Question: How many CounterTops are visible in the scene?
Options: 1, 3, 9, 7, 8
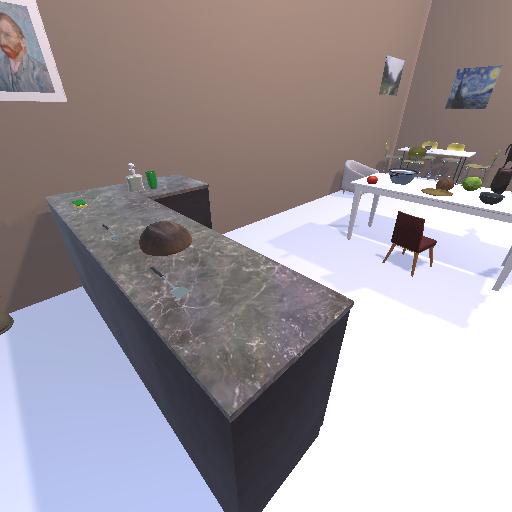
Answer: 1